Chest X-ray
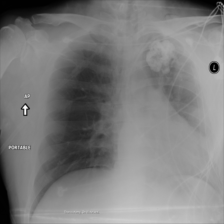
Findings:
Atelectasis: negative
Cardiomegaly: negative
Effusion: negative
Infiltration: negative
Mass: negative
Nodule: negative
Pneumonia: negative
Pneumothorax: positive
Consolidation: negative
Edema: negative
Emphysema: positive
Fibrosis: negative
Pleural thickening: negative
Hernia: negative